Chest X-ray:
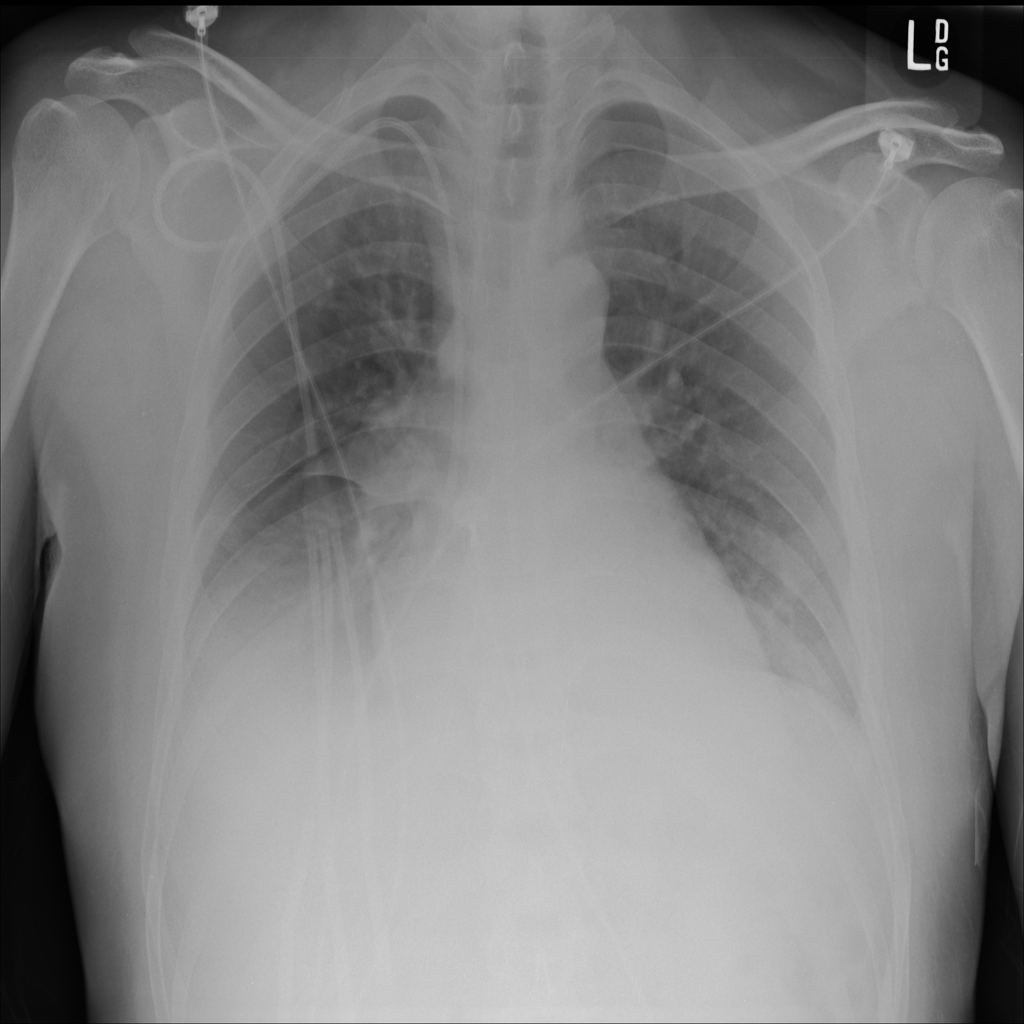
Findings: Effusion, Cardiomegaly
No abnormal finding: no